Field crop: maize
Growth stage: 2
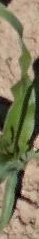
Species: maize